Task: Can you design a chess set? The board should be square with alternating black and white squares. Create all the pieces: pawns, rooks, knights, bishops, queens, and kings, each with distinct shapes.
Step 4473:
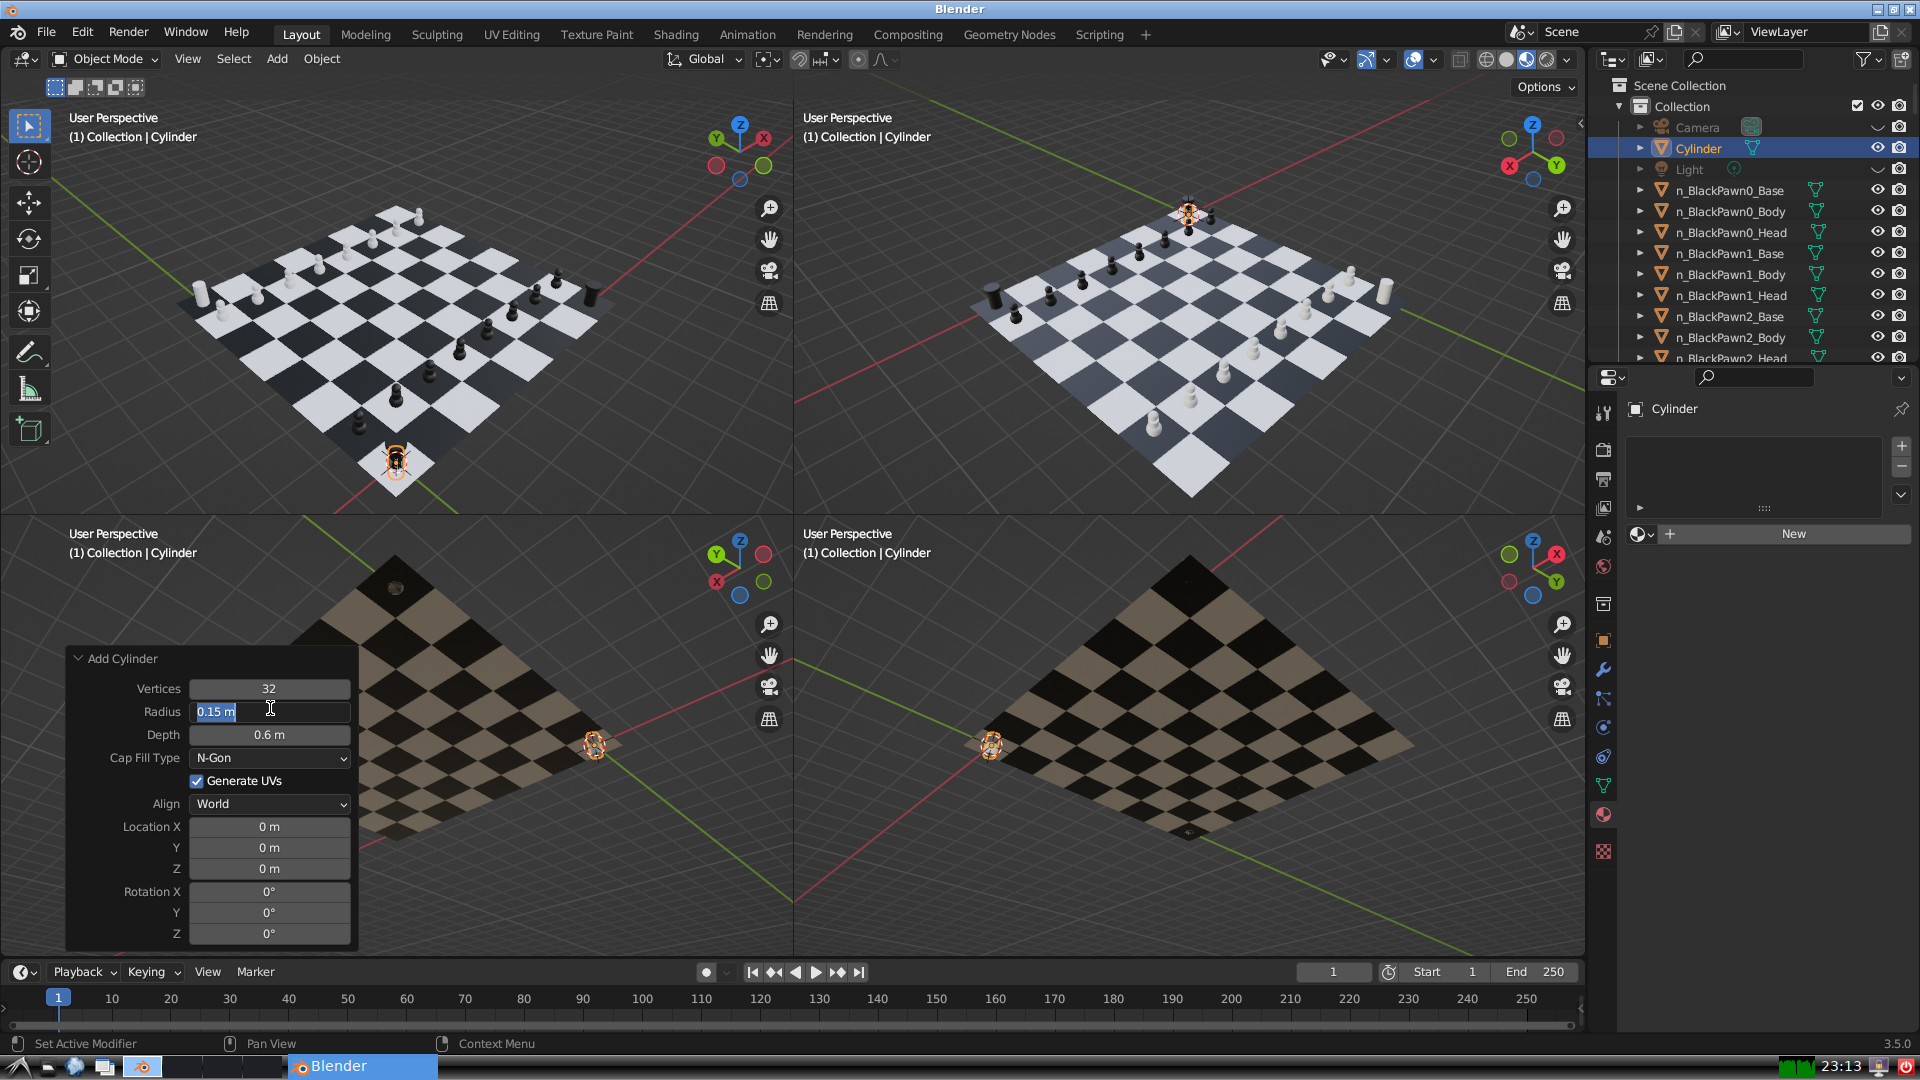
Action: input_text: 0.2